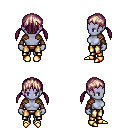
a pixel art fantasy rpg character, female body template, dark elf, purple skin, leather shoulder armor, gold greaves, white blonde twin-tailed hairstyle, cloth bracers, gold boots, four views (front, back, left, right), 2x2 character sprite sheet, small pixel art, hard edges, no anti-aliasing